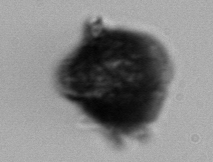
Label: Gonyaulax